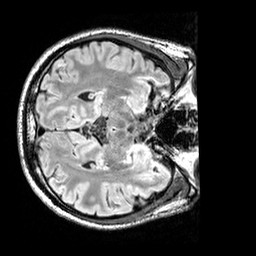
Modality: FLAIR
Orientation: axial
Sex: male
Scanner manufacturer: siemens
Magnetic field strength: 3 T
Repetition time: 5 s
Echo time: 0.395 s